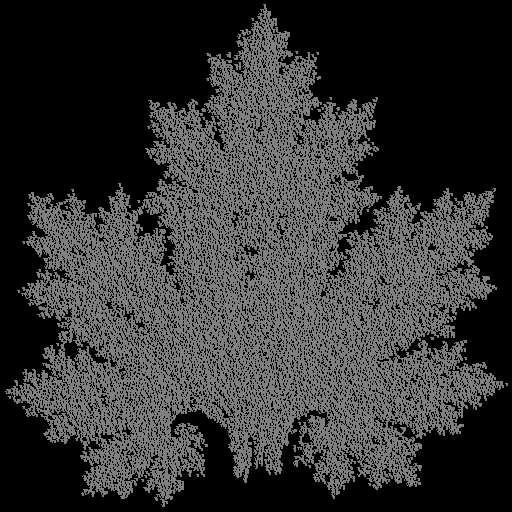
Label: maple_leaf